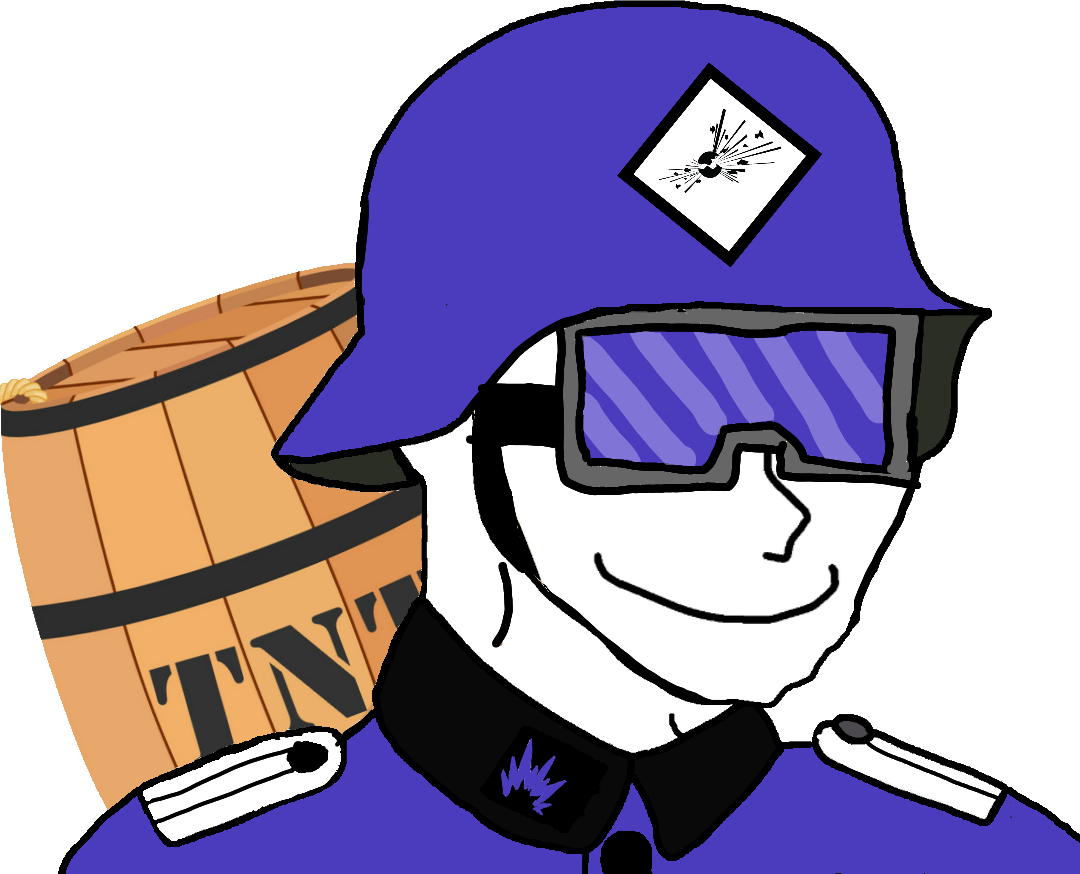
Label: 5_Oomer